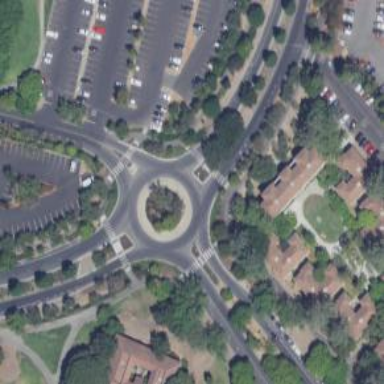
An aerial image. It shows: Tertiary road made of asphalt leading to roundabout junction.